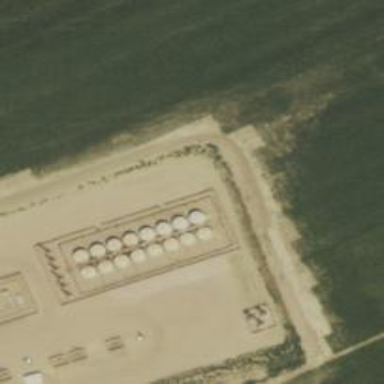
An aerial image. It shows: Storage tank with man-made structure.